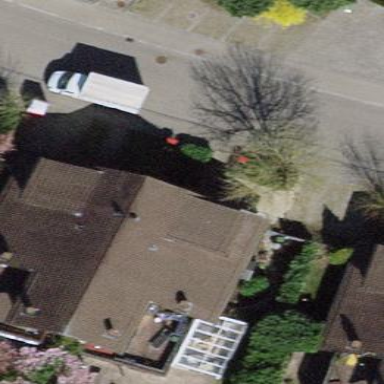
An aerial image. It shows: Semi-detached house.